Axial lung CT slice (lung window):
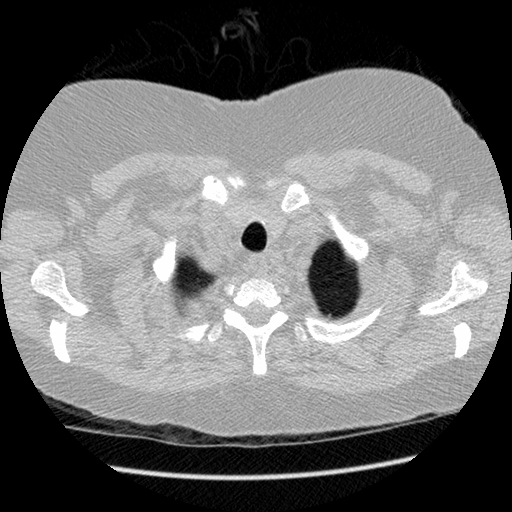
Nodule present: no